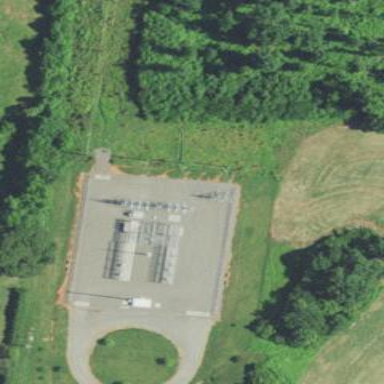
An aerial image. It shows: Distribution power substation secured by fence.